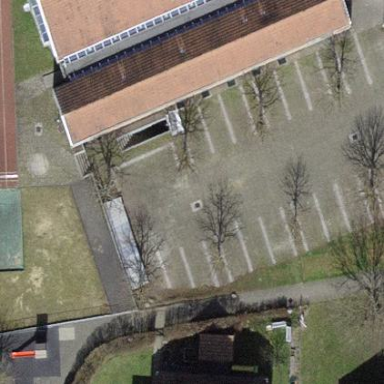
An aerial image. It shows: Parking area with surface.